Interaction volume radius: 10 \u00c5
Interaction volume height: 10 \u00c5
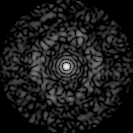
Disorder parameter: 0.8044